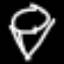
Label: diamond